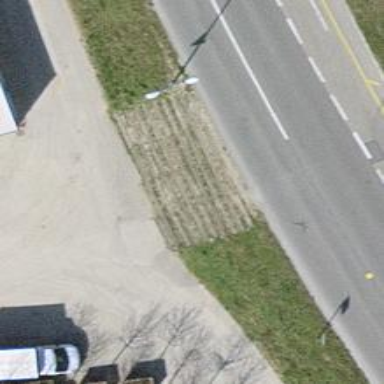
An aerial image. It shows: Road with steps.